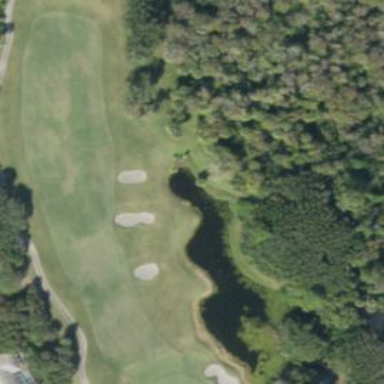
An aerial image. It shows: Grassy area designated as golf fairway.